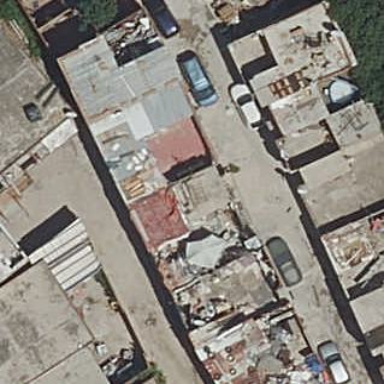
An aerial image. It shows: Detached building.